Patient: sex M, age 17
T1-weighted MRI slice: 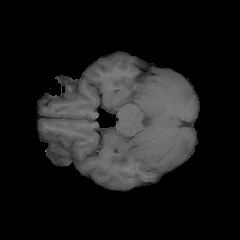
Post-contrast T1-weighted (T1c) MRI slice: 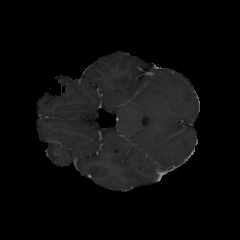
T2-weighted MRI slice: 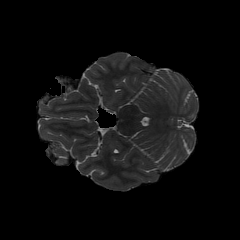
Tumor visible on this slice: no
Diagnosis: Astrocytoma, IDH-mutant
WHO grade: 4